Field crop: maize
Growth stage: 2
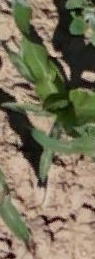
Species: maize